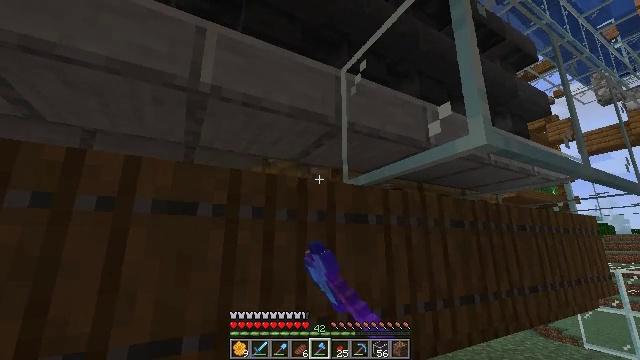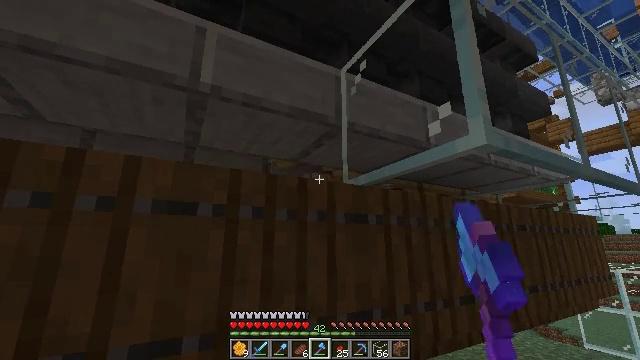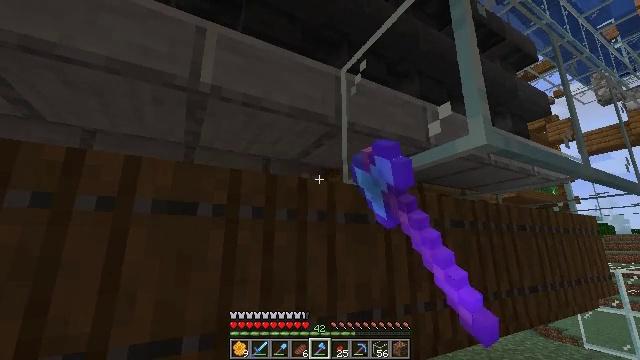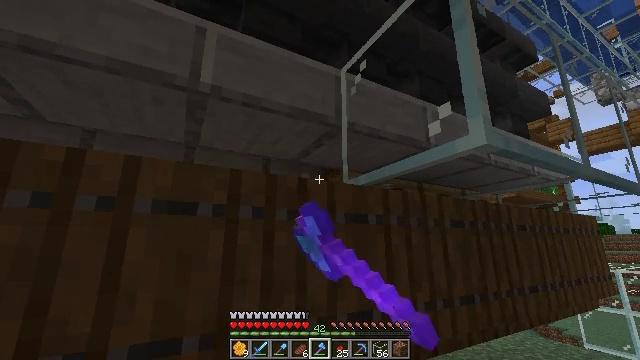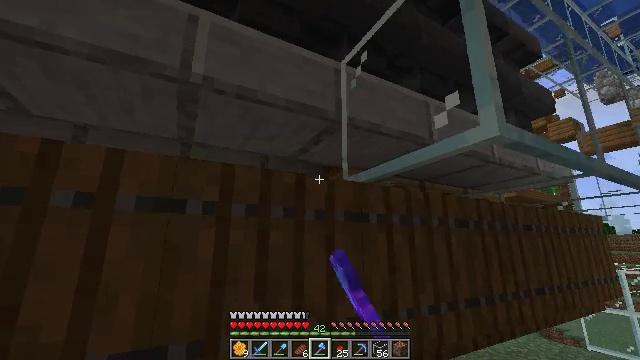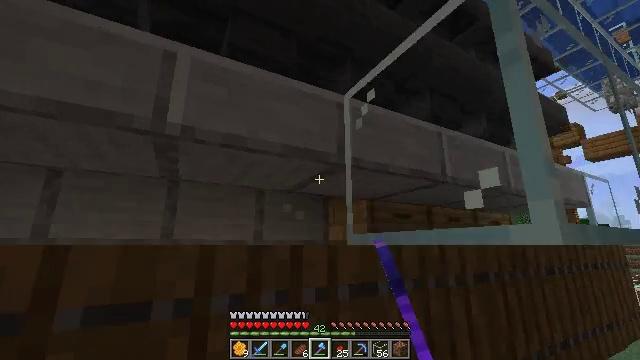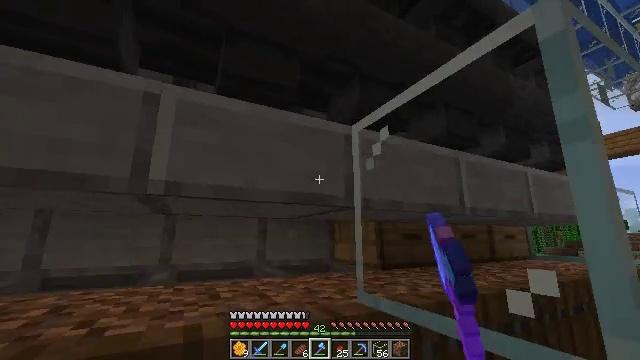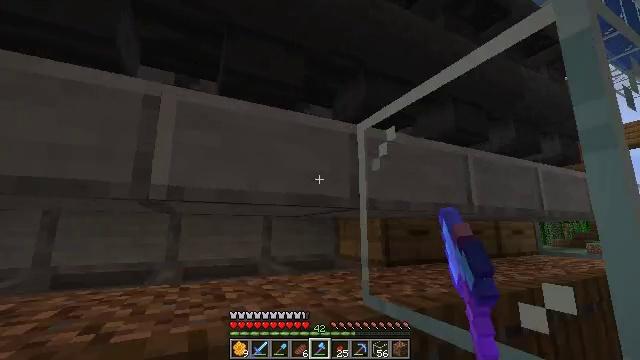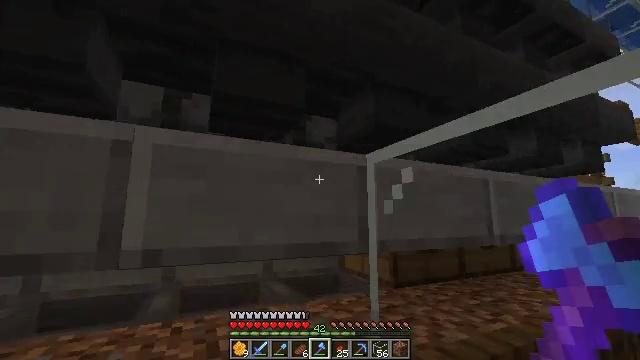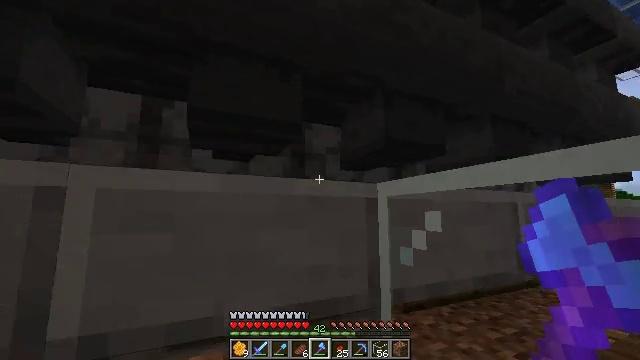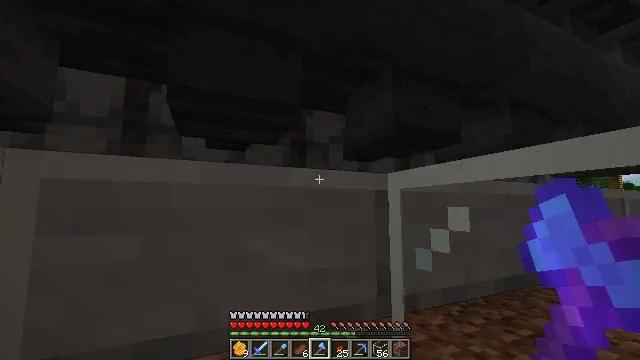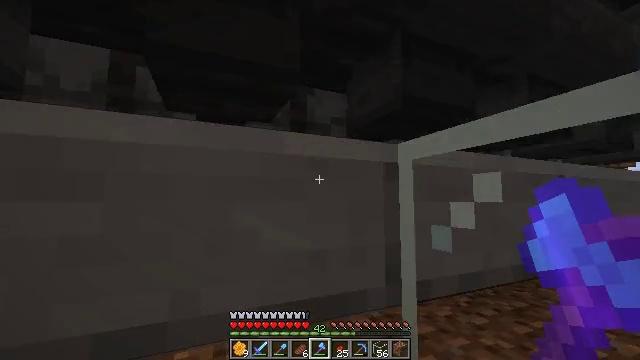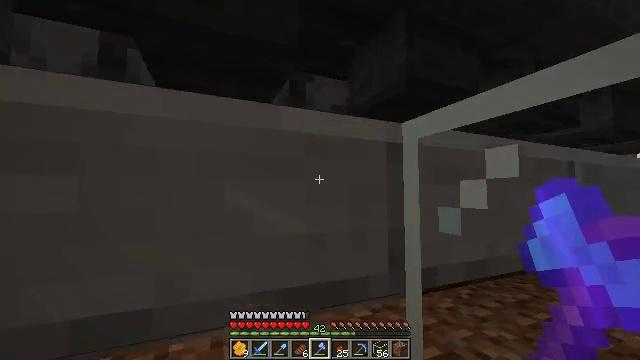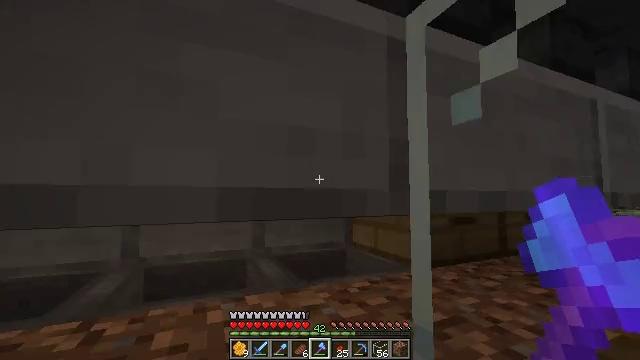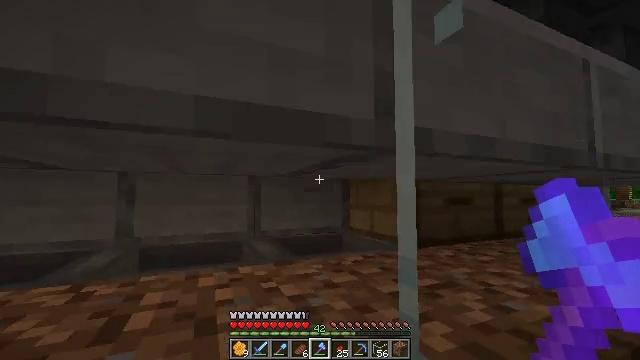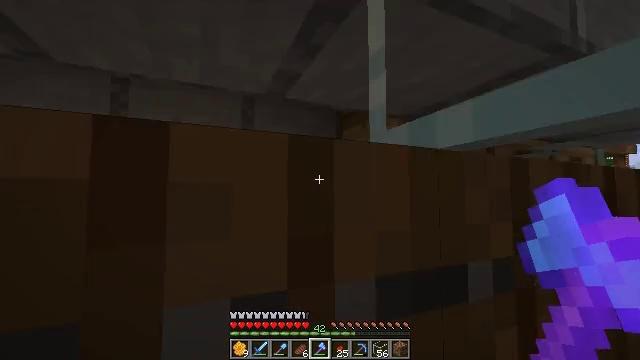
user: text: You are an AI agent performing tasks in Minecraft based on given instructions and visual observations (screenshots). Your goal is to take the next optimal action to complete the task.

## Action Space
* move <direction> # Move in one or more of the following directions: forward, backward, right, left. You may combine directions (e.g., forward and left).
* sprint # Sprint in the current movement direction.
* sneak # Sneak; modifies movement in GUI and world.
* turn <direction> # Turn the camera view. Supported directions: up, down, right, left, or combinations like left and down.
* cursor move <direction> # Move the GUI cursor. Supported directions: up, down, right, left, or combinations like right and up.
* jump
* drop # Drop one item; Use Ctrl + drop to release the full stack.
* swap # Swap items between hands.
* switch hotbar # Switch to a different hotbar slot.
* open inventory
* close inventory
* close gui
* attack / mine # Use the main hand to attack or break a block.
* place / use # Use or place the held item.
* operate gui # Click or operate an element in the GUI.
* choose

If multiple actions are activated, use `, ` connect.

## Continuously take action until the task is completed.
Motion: motion action
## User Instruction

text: Collect the beehive for bees.
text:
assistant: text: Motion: attack / mine
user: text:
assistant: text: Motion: no_op
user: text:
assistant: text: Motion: no_op
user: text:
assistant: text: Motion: move forward
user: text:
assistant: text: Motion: move forward, jump
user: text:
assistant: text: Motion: move forward, turn left and down, jump
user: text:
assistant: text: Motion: move forward, turn left and down, jump
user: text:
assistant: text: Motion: move forward, turn down, jump
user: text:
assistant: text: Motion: move forward, turn down, jump
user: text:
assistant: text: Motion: move forward, turn down, jump
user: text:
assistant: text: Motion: move forward, turn down, jump
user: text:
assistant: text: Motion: move forward, turn down
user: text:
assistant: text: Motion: no_op
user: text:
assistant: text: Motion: no_op
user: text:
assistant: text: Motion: no_op
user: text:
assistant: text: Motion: no_op
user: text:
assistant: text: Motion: no_op
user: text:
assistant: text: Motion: no_op
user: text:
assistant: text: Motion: no_op
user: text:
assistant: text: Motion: no_op
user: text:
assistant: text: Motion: no_op
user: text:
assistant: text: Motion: no_op
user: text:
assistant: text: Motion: no_op
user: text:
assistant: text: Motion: no_op
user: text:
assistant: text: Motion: turn left and down
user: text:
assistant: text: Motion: turn left and down
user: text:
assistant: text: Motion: turn left and down
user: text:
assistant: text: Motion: turn left and down
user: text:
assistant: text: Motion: turn right
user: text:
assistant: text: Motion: turn right